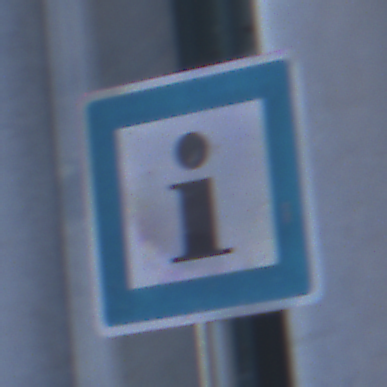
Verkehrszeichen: Informationsstelle
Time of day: SunriseSunset
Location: Outdoor (Urban)
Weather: Clear
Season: NotSpecified
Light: Natural